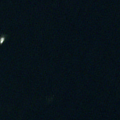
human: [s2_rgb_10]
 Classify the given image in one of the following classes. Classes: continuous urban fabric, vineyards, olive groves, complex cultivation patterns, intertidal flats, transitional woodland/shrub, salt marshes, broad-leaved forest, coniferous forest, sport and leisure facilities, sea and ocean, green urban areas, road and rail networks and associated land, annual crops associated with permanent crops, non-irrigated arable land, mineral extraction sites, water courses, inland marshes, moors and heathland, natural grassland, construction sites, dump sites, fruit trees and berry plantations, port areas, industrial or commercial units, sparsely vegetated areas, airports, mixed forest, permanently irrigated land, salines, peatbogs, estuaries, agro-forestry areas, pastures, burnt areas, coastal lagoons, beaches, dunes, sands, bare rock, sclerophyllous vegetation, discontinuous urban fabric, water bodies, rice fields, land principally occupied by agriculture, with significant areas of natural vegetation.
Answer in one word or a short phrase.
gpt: sea and ocean